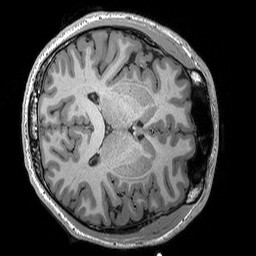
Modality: T1w
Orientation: axial
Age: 27
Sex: male
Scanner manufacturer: siemens
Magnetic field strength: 3 T
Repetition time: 2.3 s
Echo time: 0.00298 s